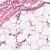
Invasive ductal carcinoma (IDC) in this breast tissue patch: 0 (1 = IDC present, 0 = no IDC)